Question: I have been trying to display UITableView like UIActionsheet showFromRect: style. Is there any way to do it programatically or Do I need to use image for that.
Please check the below image...

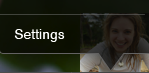
Answer: Here is the link for Custom 'UIPopOverController' for iphone.
It will resolve your purpose. :)
<URL>.